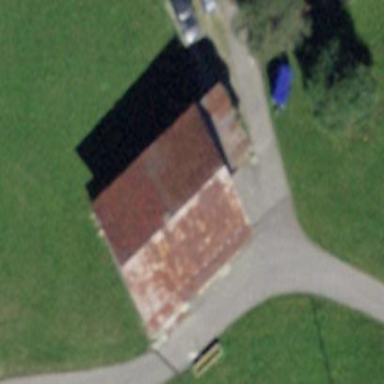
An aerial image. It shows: Rural barn.